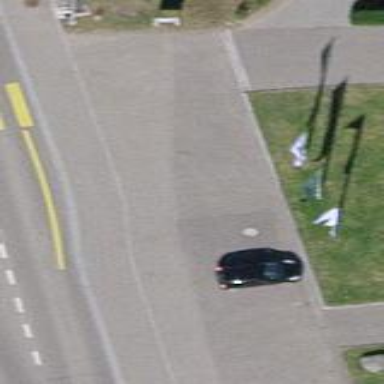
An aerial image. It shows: Parking area.